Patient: sex M, age 65
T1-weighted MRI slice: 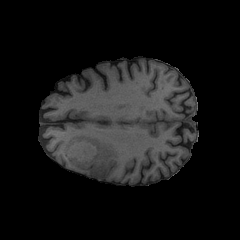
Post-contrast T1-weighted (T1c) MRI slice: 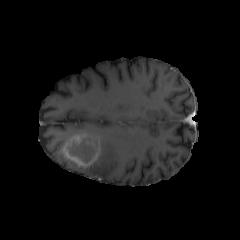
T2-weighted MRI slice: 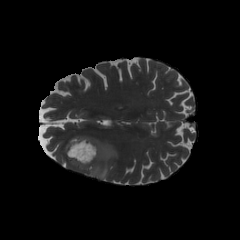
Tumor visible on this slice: yes
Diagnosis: Glioblastoma, IDH-wildtype
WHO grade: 4